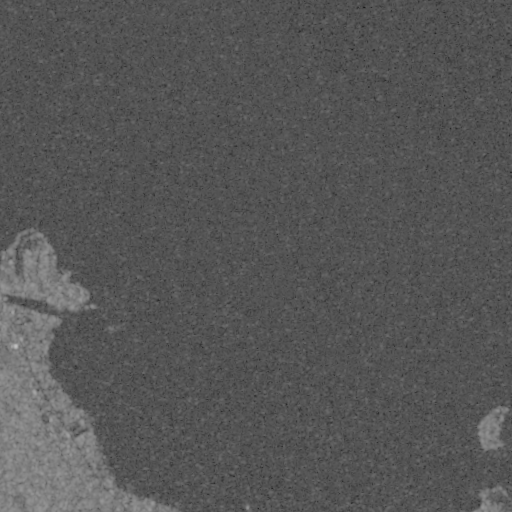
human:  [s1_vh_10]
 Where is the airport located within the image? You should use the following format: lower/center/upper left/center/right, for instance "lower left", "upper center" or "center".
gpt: The airport is located in the lower right of the image.
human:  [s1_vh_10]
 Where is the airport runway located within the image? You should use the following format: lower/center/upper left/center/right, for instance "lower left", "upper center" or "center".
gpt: The airport runway is located in the lower right of the image.
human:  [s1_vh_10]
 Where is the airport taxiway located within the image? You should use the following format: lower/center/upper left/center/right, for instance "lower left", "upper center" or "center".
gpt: The airport taxiway is located in the lower right of the image.
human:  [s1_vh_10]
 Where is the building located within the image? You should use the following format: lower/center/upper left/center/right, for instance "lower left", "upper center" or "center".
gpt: There is no building in the image.

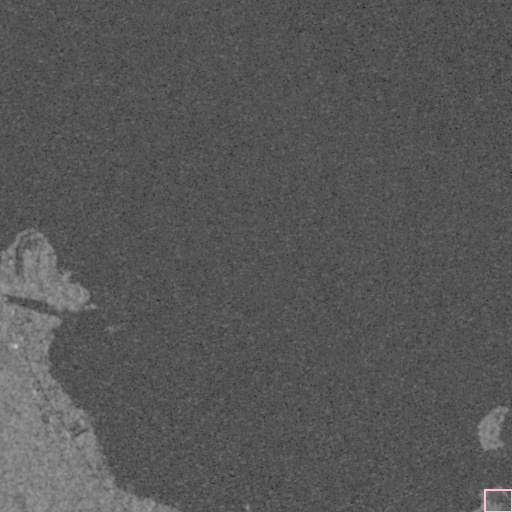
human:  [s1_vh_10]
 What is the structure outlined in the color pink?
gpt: The structure outlined in pink is an airport.
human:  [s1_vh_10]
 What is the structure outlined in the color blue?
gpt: There is no blue outline.